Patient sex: F
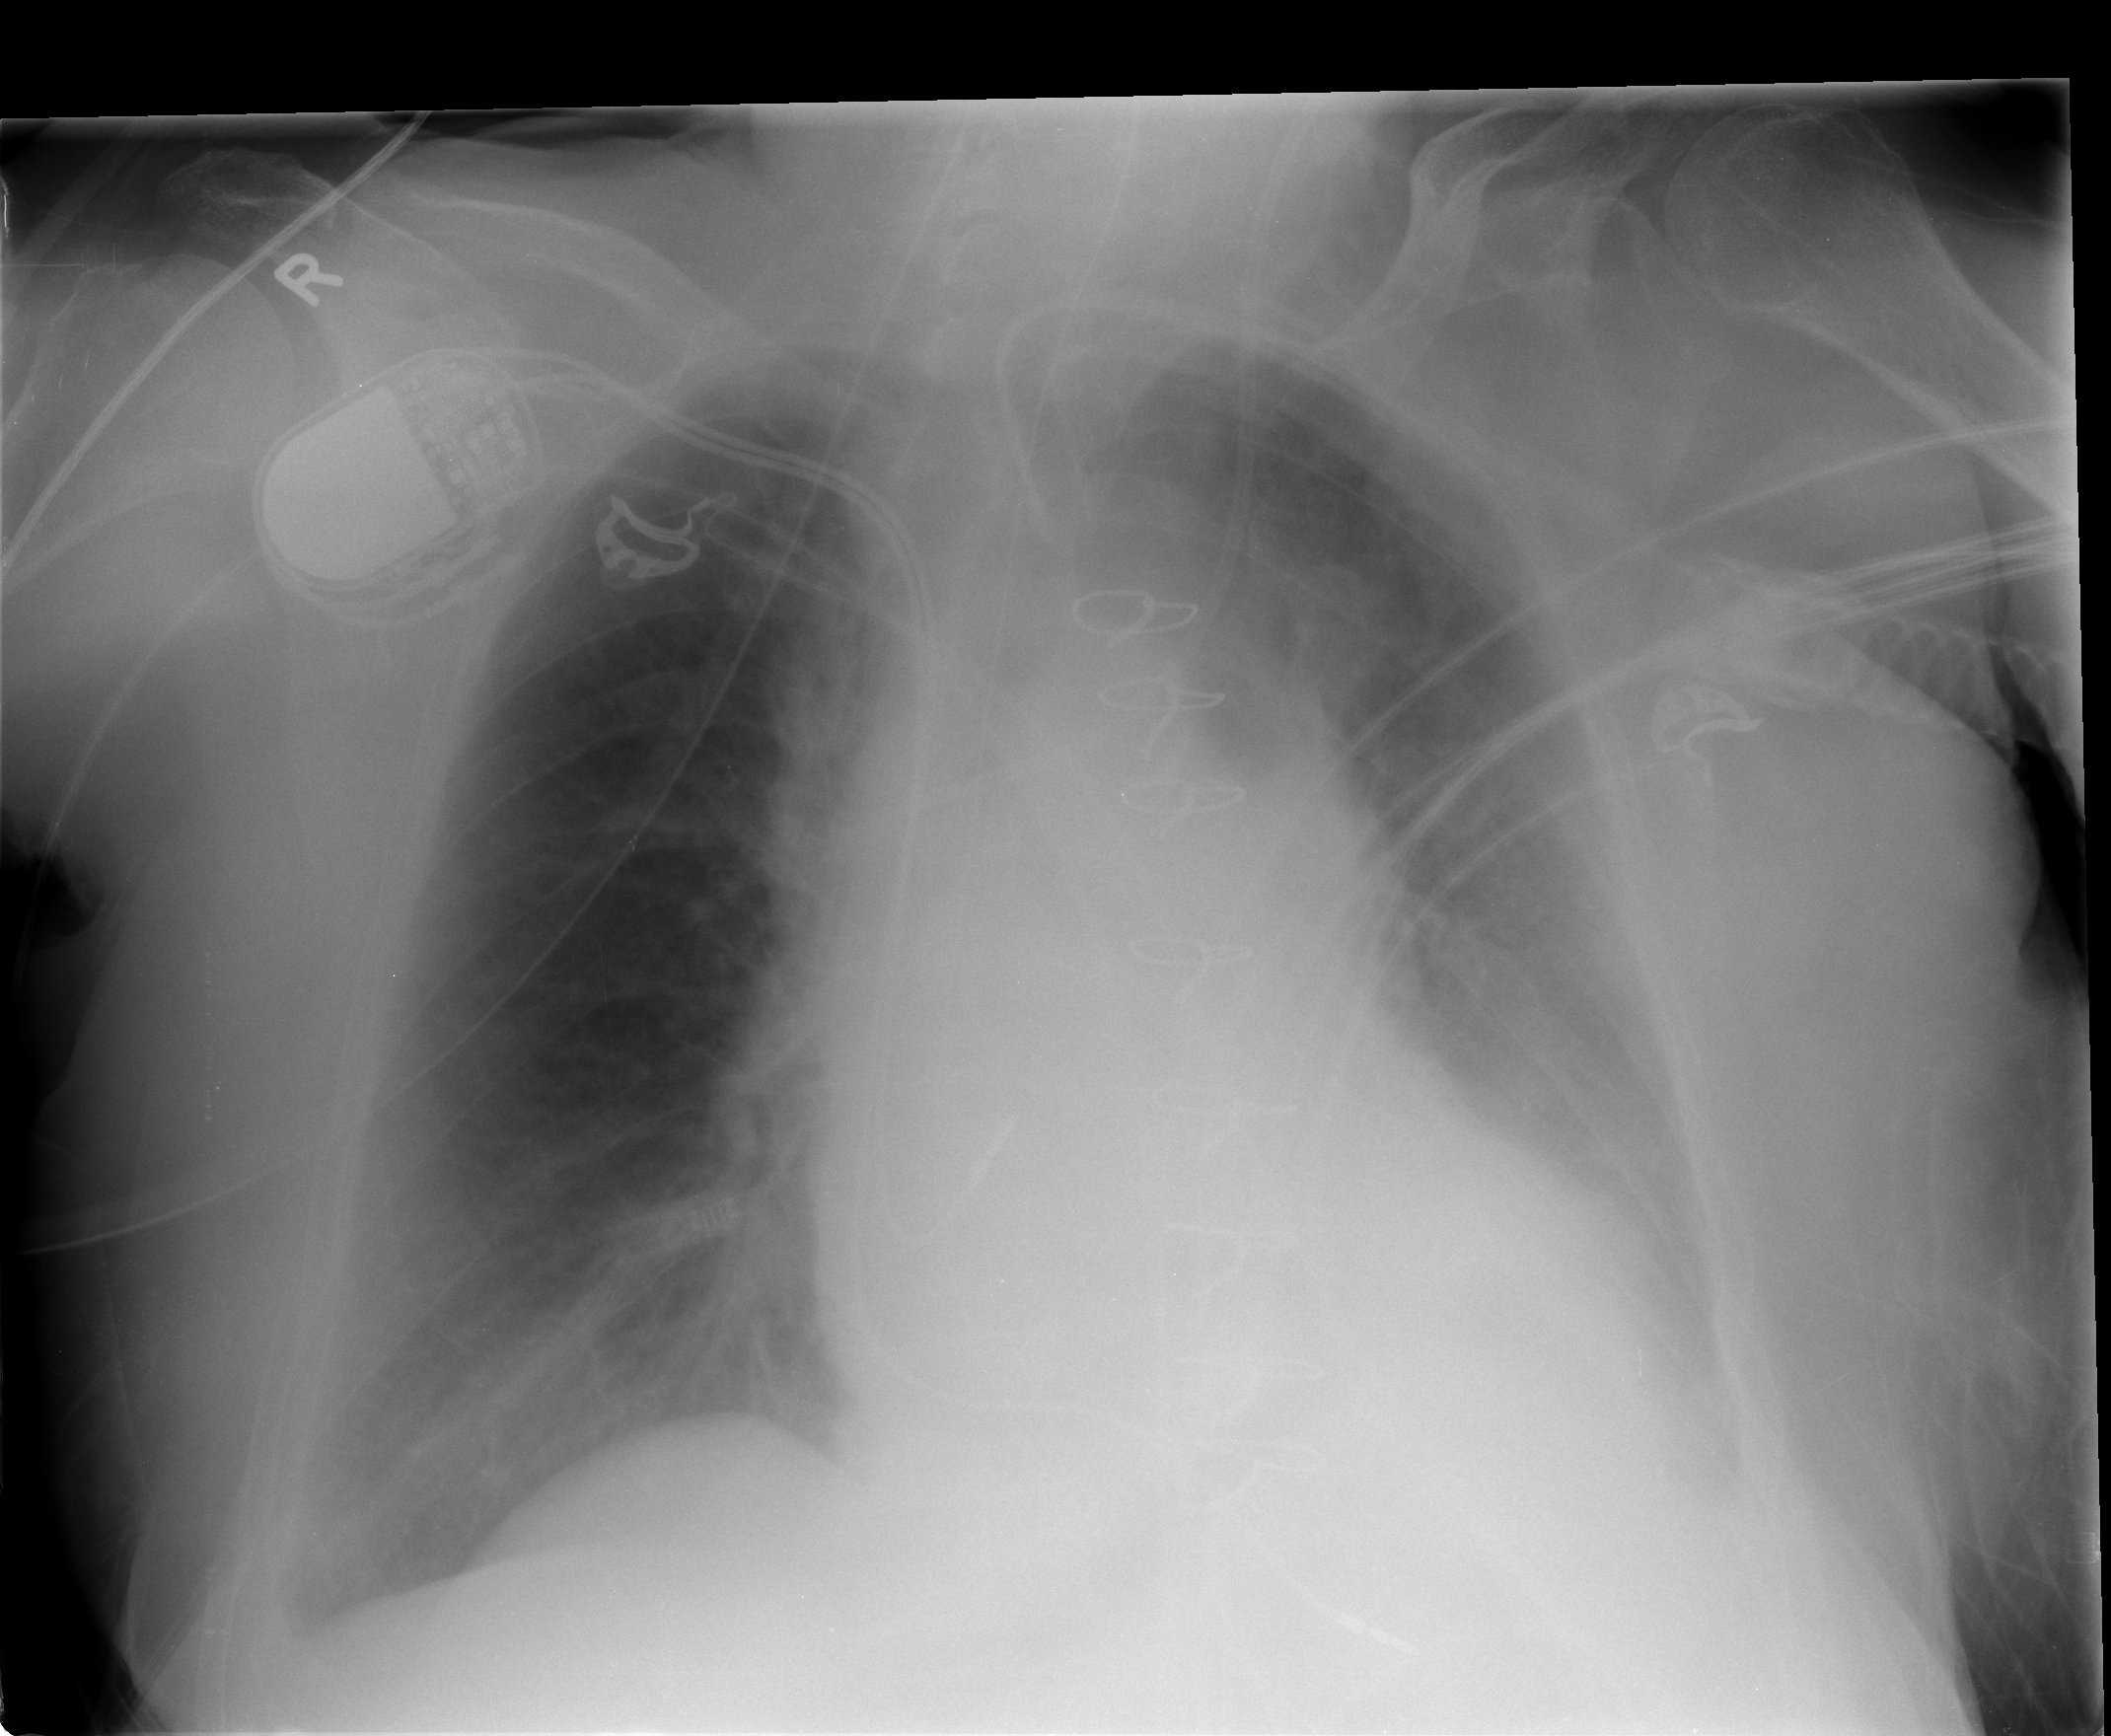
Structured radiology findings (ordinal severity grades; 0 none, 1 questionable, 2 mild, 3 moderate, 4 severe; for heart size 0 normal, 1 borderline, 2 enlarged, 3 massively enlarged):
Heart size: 0
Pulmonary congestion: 1
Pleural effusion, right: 2
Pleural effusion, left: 3
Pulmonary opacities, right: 2
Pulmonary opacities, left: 1
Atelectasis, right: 2
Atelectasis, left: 2